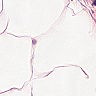
Metastatic tissue present: no